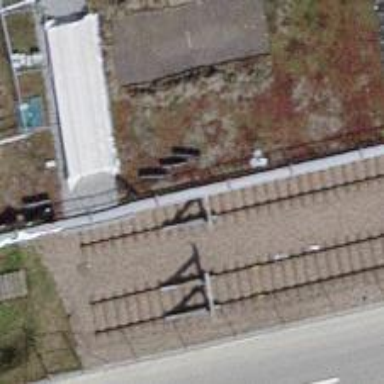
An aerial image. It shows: Railway buffer stop.